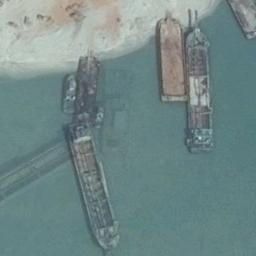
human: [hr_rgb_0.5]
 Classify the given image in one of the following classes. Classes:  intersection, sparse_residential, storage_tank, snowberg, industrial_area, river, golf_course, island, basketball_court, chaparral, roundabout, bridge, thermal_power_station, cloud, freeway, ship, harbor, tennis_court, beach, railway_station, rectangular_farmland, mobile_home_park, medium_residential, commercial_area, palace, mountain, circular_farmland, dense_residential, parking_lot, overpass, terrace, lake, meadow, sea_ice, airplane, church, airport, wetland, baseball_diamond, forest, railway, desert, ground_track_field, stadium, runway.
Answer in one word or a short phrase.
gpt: ship